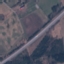
Land use / land cover class: Highway